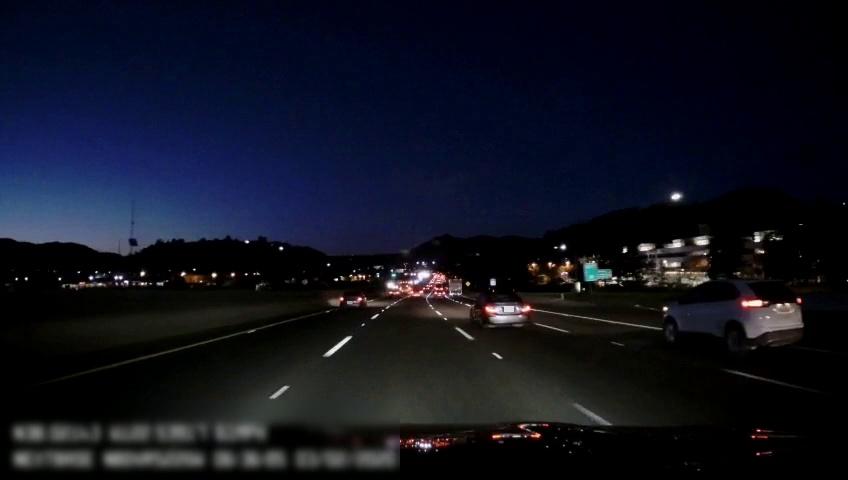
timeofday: Night
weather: Other
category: Drivable Space
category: Vehicles | Bus
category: Vehicles | Car
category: Vehicles | Car
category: Vehicles | Car
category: Vehicles | SUV
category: Vehicles | Car
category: Vehicles | Truck
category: Vehicles | Car
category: Lanes | Alternate Lane
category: Lanes | Current Lane
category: Lanes | Current Lane
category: Lanes | Alternate Lane
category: Lanes | Alternate Lane
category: Traffic | Signs
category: Traffic | Signs